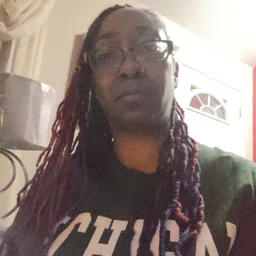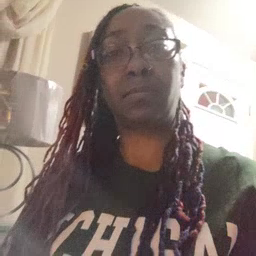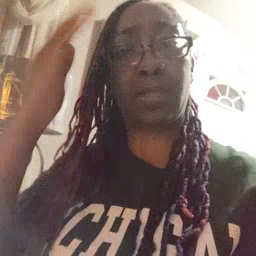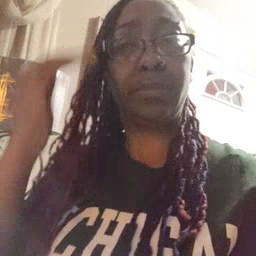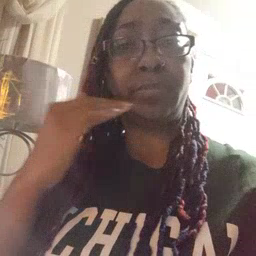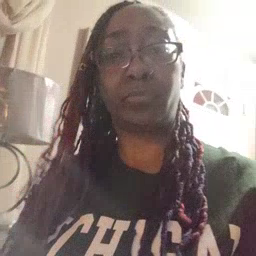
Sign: head